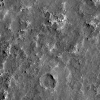
Atmospheric dust classification: not_dusty